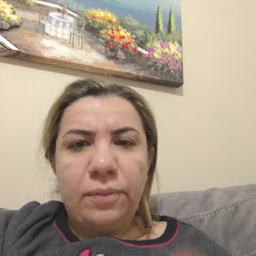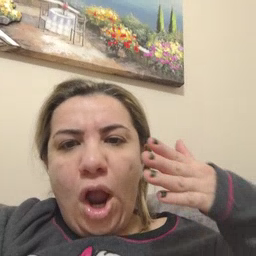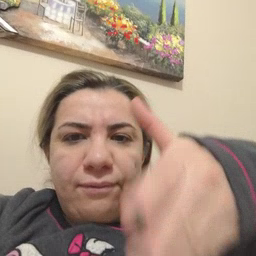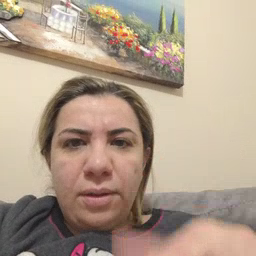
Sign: after